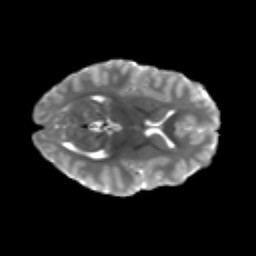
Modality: T2w
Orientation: axial
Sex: male
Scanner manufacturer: siemens
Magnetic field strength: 3 T
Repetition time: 5 s
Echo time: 0.071 s